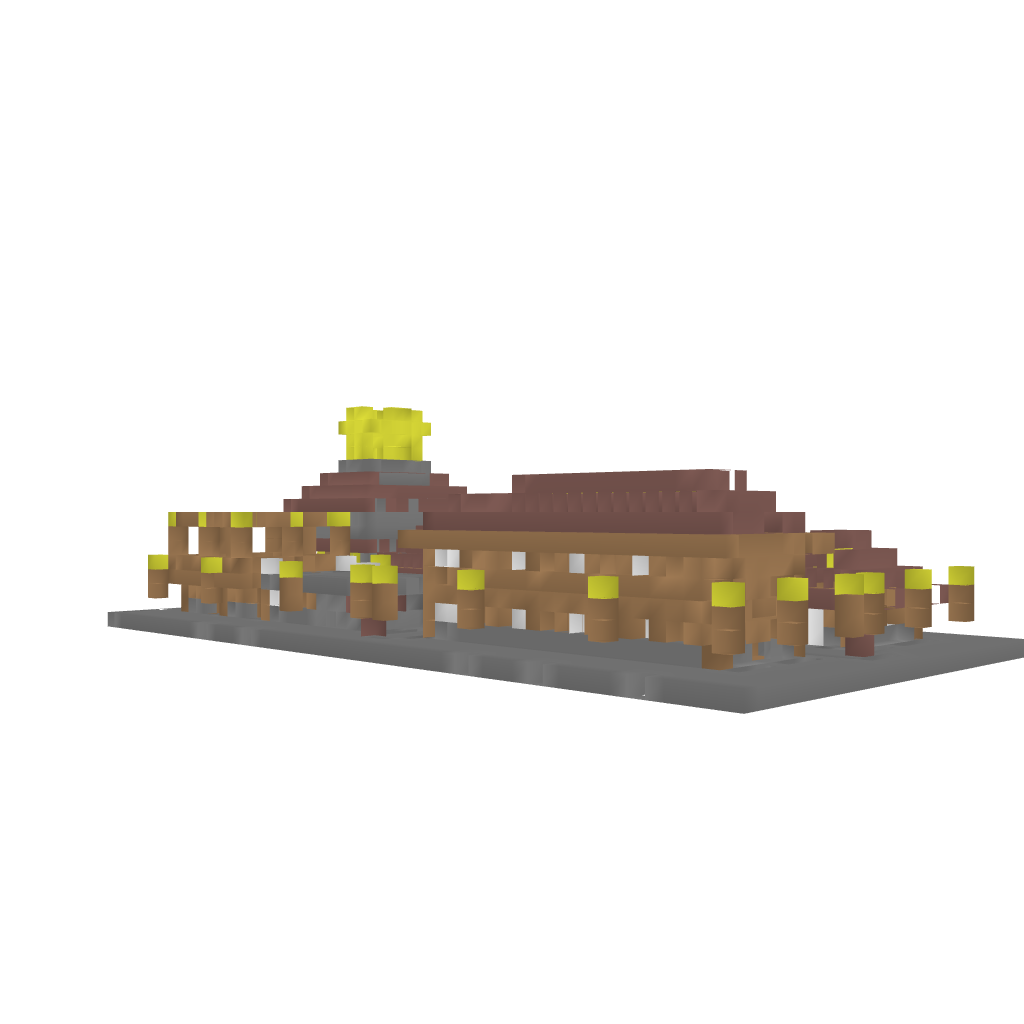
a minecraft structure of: Mini Village bad low quality